Question: I have a table with an identity column 'ID'. <URL>

I want a normal increment column, how can I achieve that with Entity Framework? I am using Database-first (.edmx model)
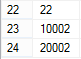
Answer: DB:
'''
CREATE TABLE [MyTable]
(
[ID] [bigint] PRIMARY KEY NOT NULL,
<URL> NOT NULL
)
CREATE SEQUENCE MyTableID
AS BIGINT
START WITH 1
INCREMENT BY 1
NO CACHE
;
GO
CREATE TABLE [MyTable]
(
[ID] [bigint] PRIMARY KEY NOT NULL DEFAULT (NEXT VALUE FOR dbo.MyTableID),
<URL> NOT NULL
);
'''
And in the edmx set ID to computed value in the table column properties.
<URL>